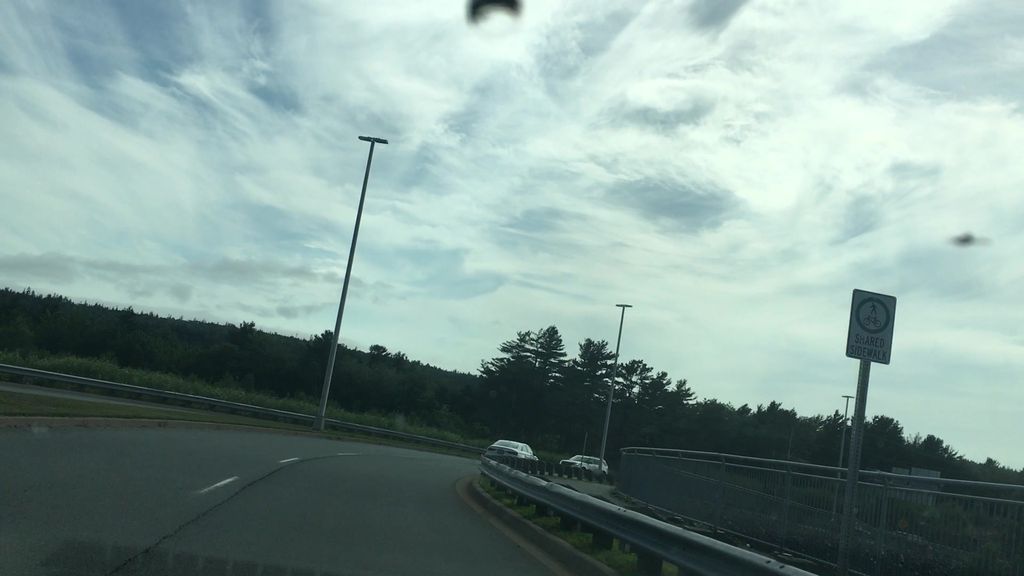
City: halifax